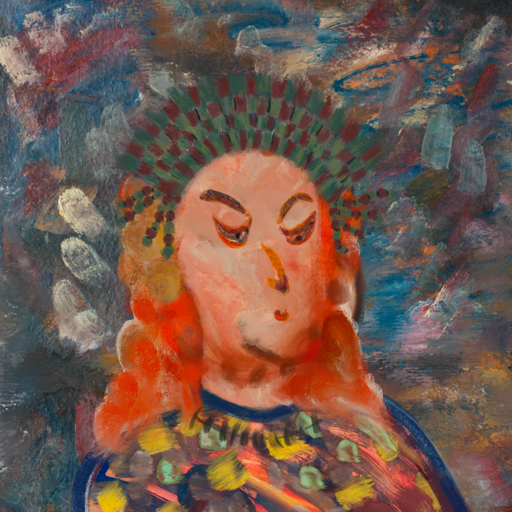
Background: Boggyland, Head And Neck Side: Roy_Bahadur, Face Side: Hypocrite, Bust: Mother_And_Son_Mother, Hair Side: Rupkatha, Head Accessory: After_Raid_Crown, Second Necklace: Blank, Necklace: In_The_Sun, Baby: Blank